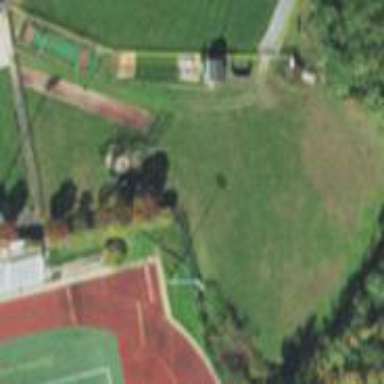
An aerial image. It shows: Recreation ground.